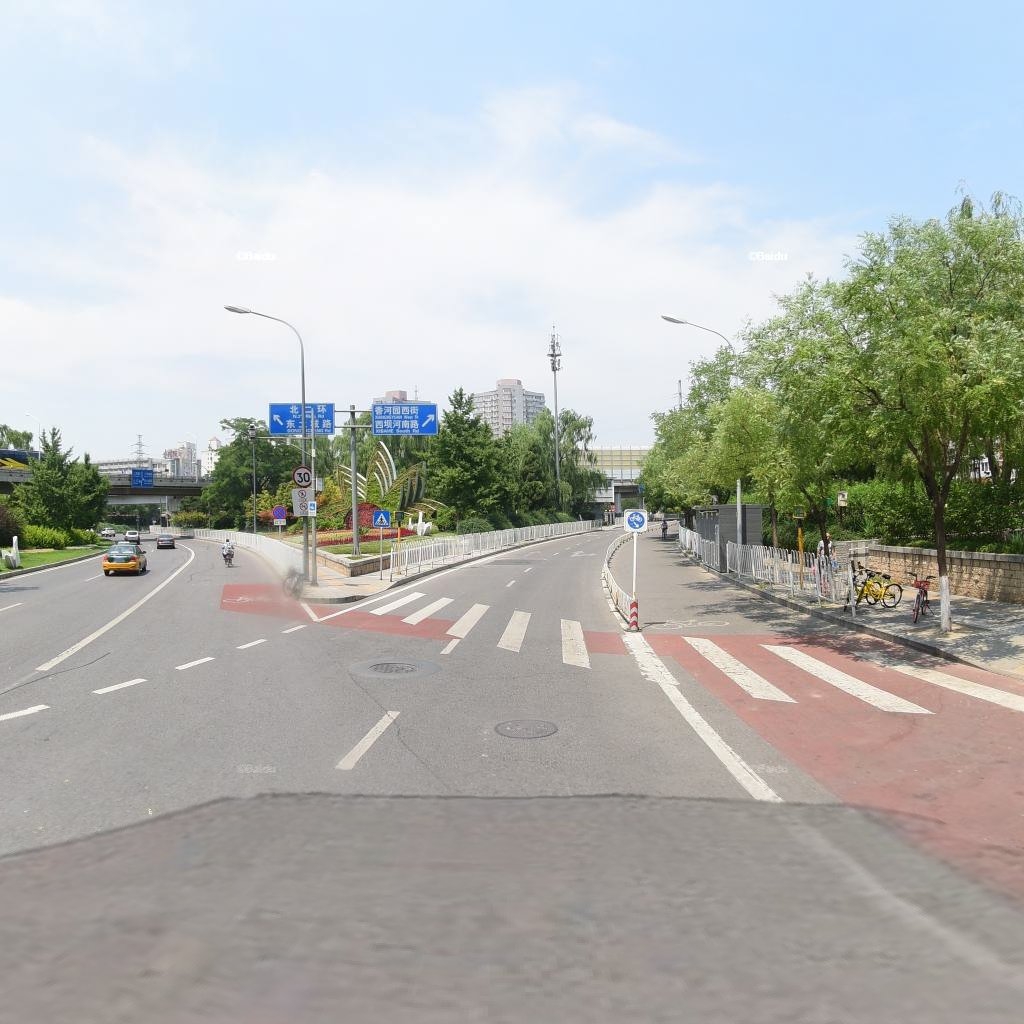
Region: Dongcheng
Road damage annotations: longitudinal crack, transverse patch, manhole cover, manhole cover